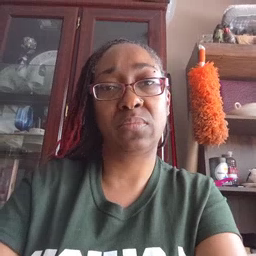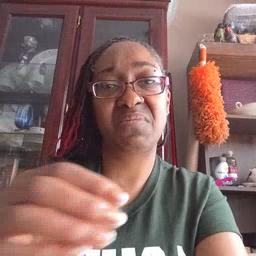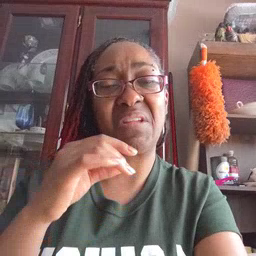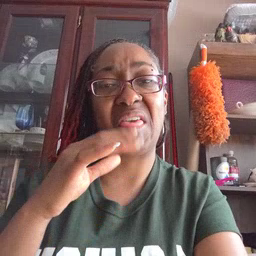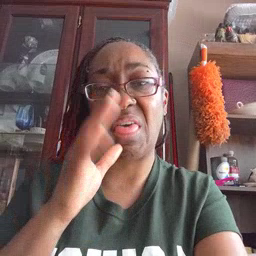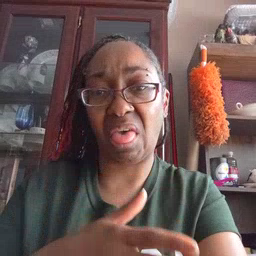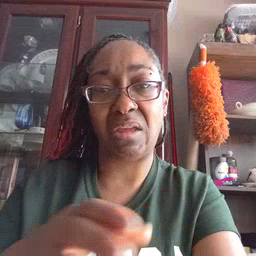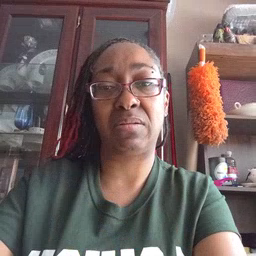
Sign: yucky